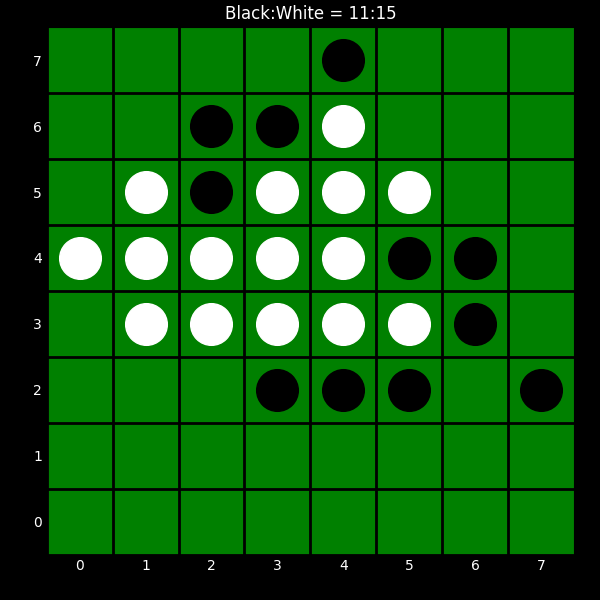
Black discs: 11
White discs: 15